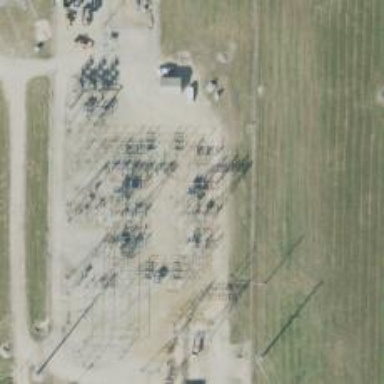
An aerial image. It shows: Switch used for power control.